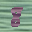
Label: 8